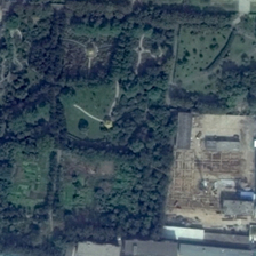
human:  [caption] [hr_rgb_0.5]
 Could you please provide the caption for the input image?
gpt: Most of the park is green.

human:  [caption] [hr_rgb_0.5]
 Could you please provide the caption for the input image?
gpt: Most of the parks are green.

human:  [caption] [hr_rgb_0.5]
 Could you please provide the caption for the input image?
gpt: a yellow building is in the park .

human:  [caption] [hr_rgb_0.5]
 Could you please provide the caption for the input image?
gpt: Most of the park is the green area.

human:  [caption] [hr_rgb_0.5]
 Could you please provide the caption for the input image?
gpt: Most parks are green